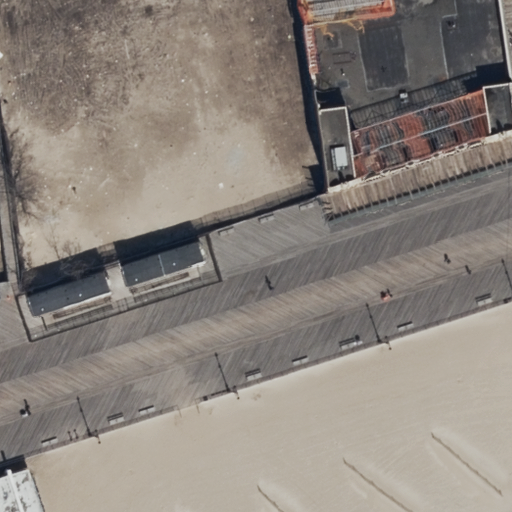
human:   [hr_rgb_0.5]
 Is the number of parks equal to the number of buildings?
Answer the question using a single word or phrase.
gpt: no

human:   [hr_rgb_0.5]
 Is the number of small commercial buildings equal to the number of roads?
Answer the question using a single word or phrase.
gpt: no

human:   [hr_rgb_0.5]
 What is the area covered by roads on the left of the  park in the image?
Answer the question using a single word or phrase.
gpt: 0m2

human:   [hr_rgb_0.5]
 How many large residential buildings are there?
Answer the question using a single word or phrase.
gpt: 0

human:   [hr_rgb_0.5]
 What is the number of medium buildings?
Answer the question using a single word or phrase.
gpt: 0

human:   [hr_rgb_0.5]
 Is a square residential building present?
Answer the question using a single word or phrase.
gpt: no

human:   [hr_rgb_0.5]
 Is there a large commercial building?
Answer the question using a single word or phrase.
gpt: no

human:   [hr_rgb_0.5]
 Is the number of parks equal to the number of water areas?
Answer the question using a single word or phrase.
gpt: no

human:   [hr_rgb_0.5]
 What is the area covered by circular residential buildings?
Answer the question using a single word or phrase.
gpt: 0m2

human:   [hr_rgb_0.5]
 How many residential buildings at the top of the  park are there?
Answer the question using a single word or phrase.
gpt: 1

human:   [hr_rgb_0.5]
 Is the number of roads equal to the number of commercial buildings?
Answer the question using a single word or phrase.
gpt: no

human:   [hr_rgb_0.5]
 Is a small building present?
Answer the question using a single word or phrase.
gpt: yes

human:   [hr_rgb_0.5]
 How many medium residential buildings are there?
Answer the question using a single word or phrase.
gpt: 0

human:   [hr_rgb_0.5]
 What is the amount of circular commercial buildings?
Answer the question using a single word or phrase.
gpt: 0

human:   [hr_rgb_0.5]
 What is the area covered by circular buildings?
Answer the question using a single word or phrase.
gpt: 0m2

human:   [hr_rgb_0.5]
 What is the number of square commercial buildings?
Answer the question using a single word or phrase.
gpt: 0

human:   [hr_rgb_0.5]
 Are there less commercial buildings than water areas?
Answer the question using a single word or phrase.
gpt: no

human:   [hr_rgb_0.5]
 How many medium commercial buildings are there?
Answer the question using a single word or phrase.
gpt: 0

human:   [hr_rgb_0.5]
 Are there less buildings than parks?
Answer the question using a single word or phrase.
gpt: no

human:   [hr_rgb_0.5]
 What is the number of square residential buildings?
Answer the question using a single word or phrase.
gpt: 0

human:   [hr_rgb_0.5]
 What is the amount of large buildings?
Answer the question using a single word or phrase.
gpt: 1

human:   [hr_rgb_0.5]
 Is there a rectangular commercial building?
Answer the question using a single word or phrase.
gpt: no

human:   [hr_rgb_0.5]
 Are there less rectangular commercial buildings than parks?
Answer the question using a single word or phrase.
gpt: yes

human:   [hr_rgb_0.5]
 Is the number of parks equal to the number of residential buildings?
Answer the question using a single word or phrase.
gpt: no

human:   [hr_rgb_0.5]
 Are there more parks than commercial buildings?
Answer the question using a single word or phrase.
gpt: yes

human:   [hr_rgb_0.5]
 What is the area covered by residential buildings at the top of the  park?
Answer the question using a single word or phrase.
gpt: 7m2

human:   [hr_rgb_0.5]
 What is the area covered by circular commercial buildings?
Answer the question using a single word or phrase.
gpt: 0m2

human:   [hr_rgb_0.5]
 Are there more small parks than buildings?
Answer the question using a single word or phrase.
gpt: no

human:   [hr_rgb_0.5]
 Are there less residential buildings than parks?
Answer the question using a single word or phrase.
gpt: no

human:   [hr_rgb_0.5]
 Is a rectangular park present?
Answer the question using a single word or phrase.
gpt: yes

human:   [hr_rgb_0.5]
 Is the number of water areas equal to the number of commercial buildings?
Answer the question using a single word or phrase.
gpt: yes

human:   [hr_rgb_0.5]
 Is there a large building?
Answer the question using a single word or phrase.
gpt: yes

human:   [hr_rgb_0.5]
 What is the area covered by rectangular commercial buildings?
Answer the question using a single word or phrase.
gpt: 0m2

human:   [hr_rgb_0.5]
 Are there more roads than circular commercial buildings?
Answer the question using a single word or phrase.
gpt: yes

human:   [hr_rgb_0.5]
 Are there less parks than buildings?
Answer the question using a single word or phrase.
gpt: yes

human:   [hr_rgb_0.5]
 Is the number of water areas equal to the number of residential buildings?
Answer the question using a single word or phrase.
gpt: no